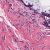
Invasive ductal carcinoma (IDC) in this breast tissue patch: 0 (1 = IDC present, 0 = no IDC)